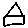
Label: house